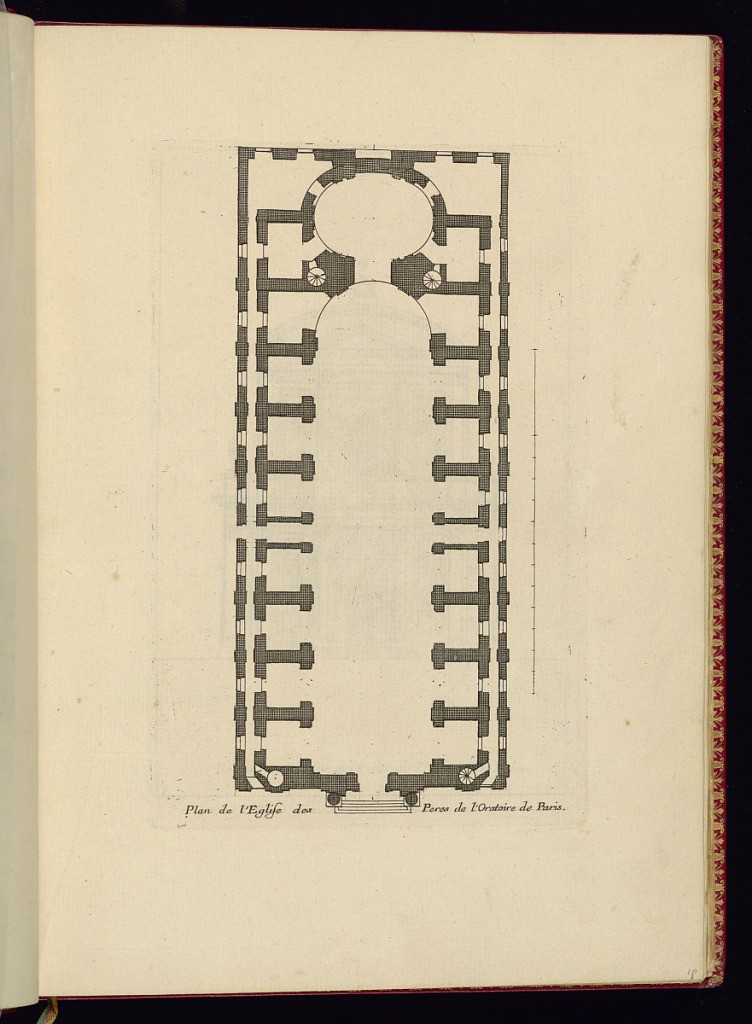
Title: Plan de l’Eglise des Peres de l’Oratoire de Paris
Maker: Jean Marot, French, 1619 - 1679
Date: ca.1635–ca.1660
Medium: Etching on laid paper
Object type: Print
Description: Architectural floor plan for a church in Paris. The plate is titled.